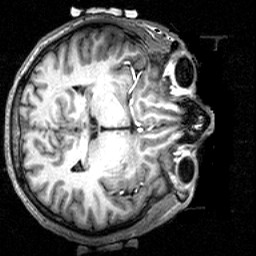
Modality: T1w
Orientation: axial
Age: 25
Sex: male